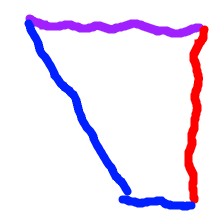
Shape: trapezoid